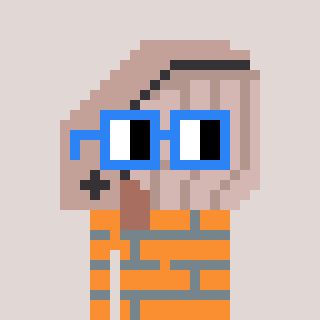
a pixel art character with square blue glasses, a whale-shaped head and a orange-colored body on a warm background